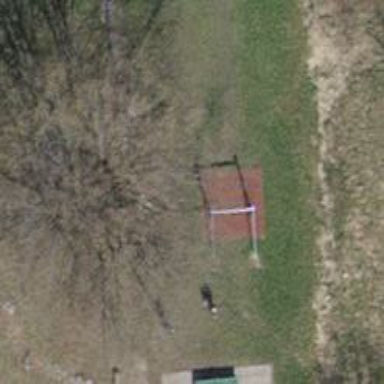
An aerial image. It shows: Playground featuring zipwire.